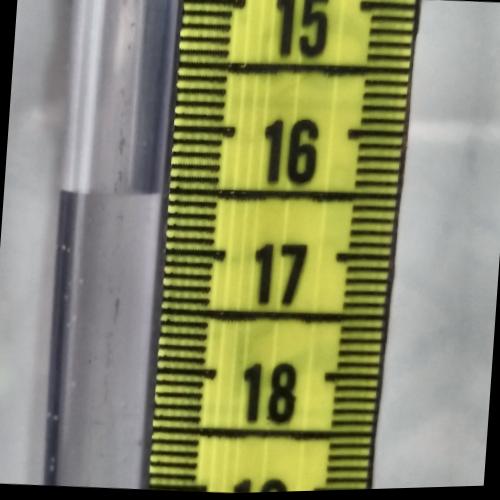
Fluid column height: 16.5 cm